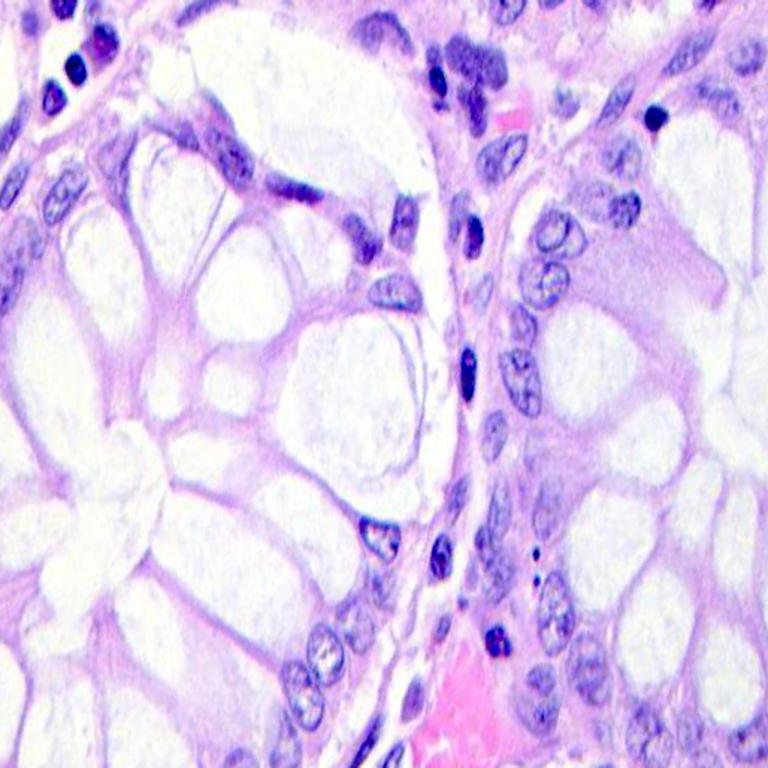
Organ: colon
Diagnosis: benign